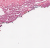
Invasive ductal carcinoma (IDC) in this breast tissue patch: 0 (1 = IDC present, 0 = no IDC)